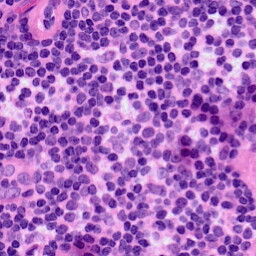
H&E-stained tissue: LymphNode